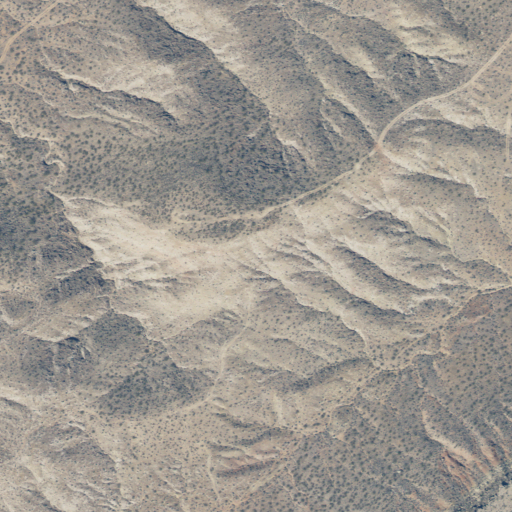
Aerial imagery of mountain in Utah named Harrisburg Dome containing only shrub